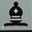
Piece: bB